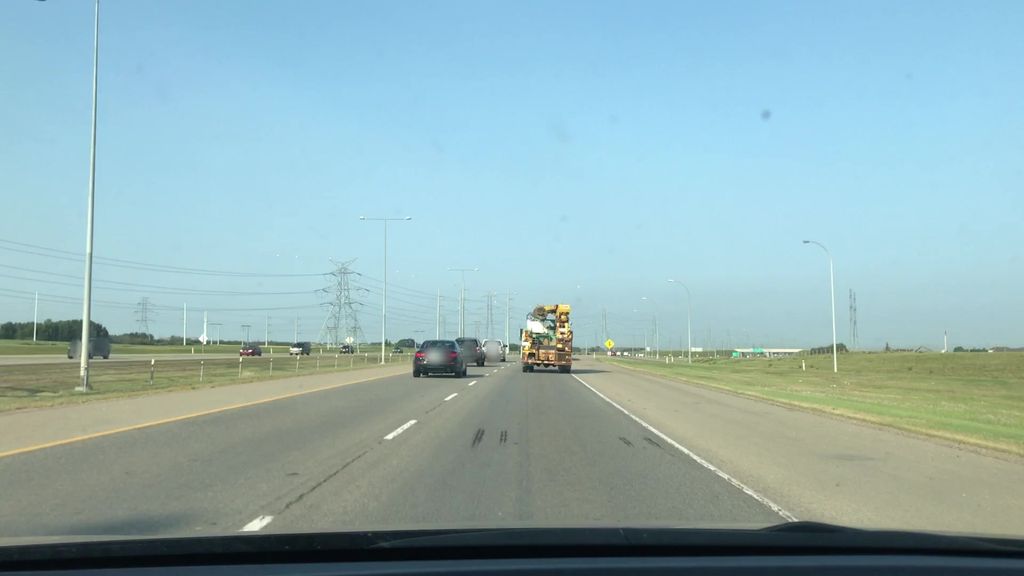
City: edmonton